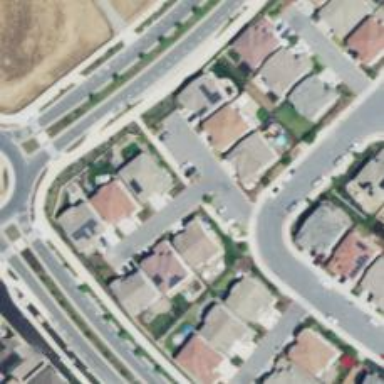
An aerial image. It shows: Shared driveway designated as service road.